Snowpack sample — Loveland Pass, Silver Plume, Colorado, USA (2/11/26, 12:00 PM MST)
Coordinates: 39.663, -105.886
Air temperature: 35 °F
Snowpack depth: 82 cm
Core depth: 30 cm
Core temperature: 23 °F
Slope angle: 13°, slope face: 12°
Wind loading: high
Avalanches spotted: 1
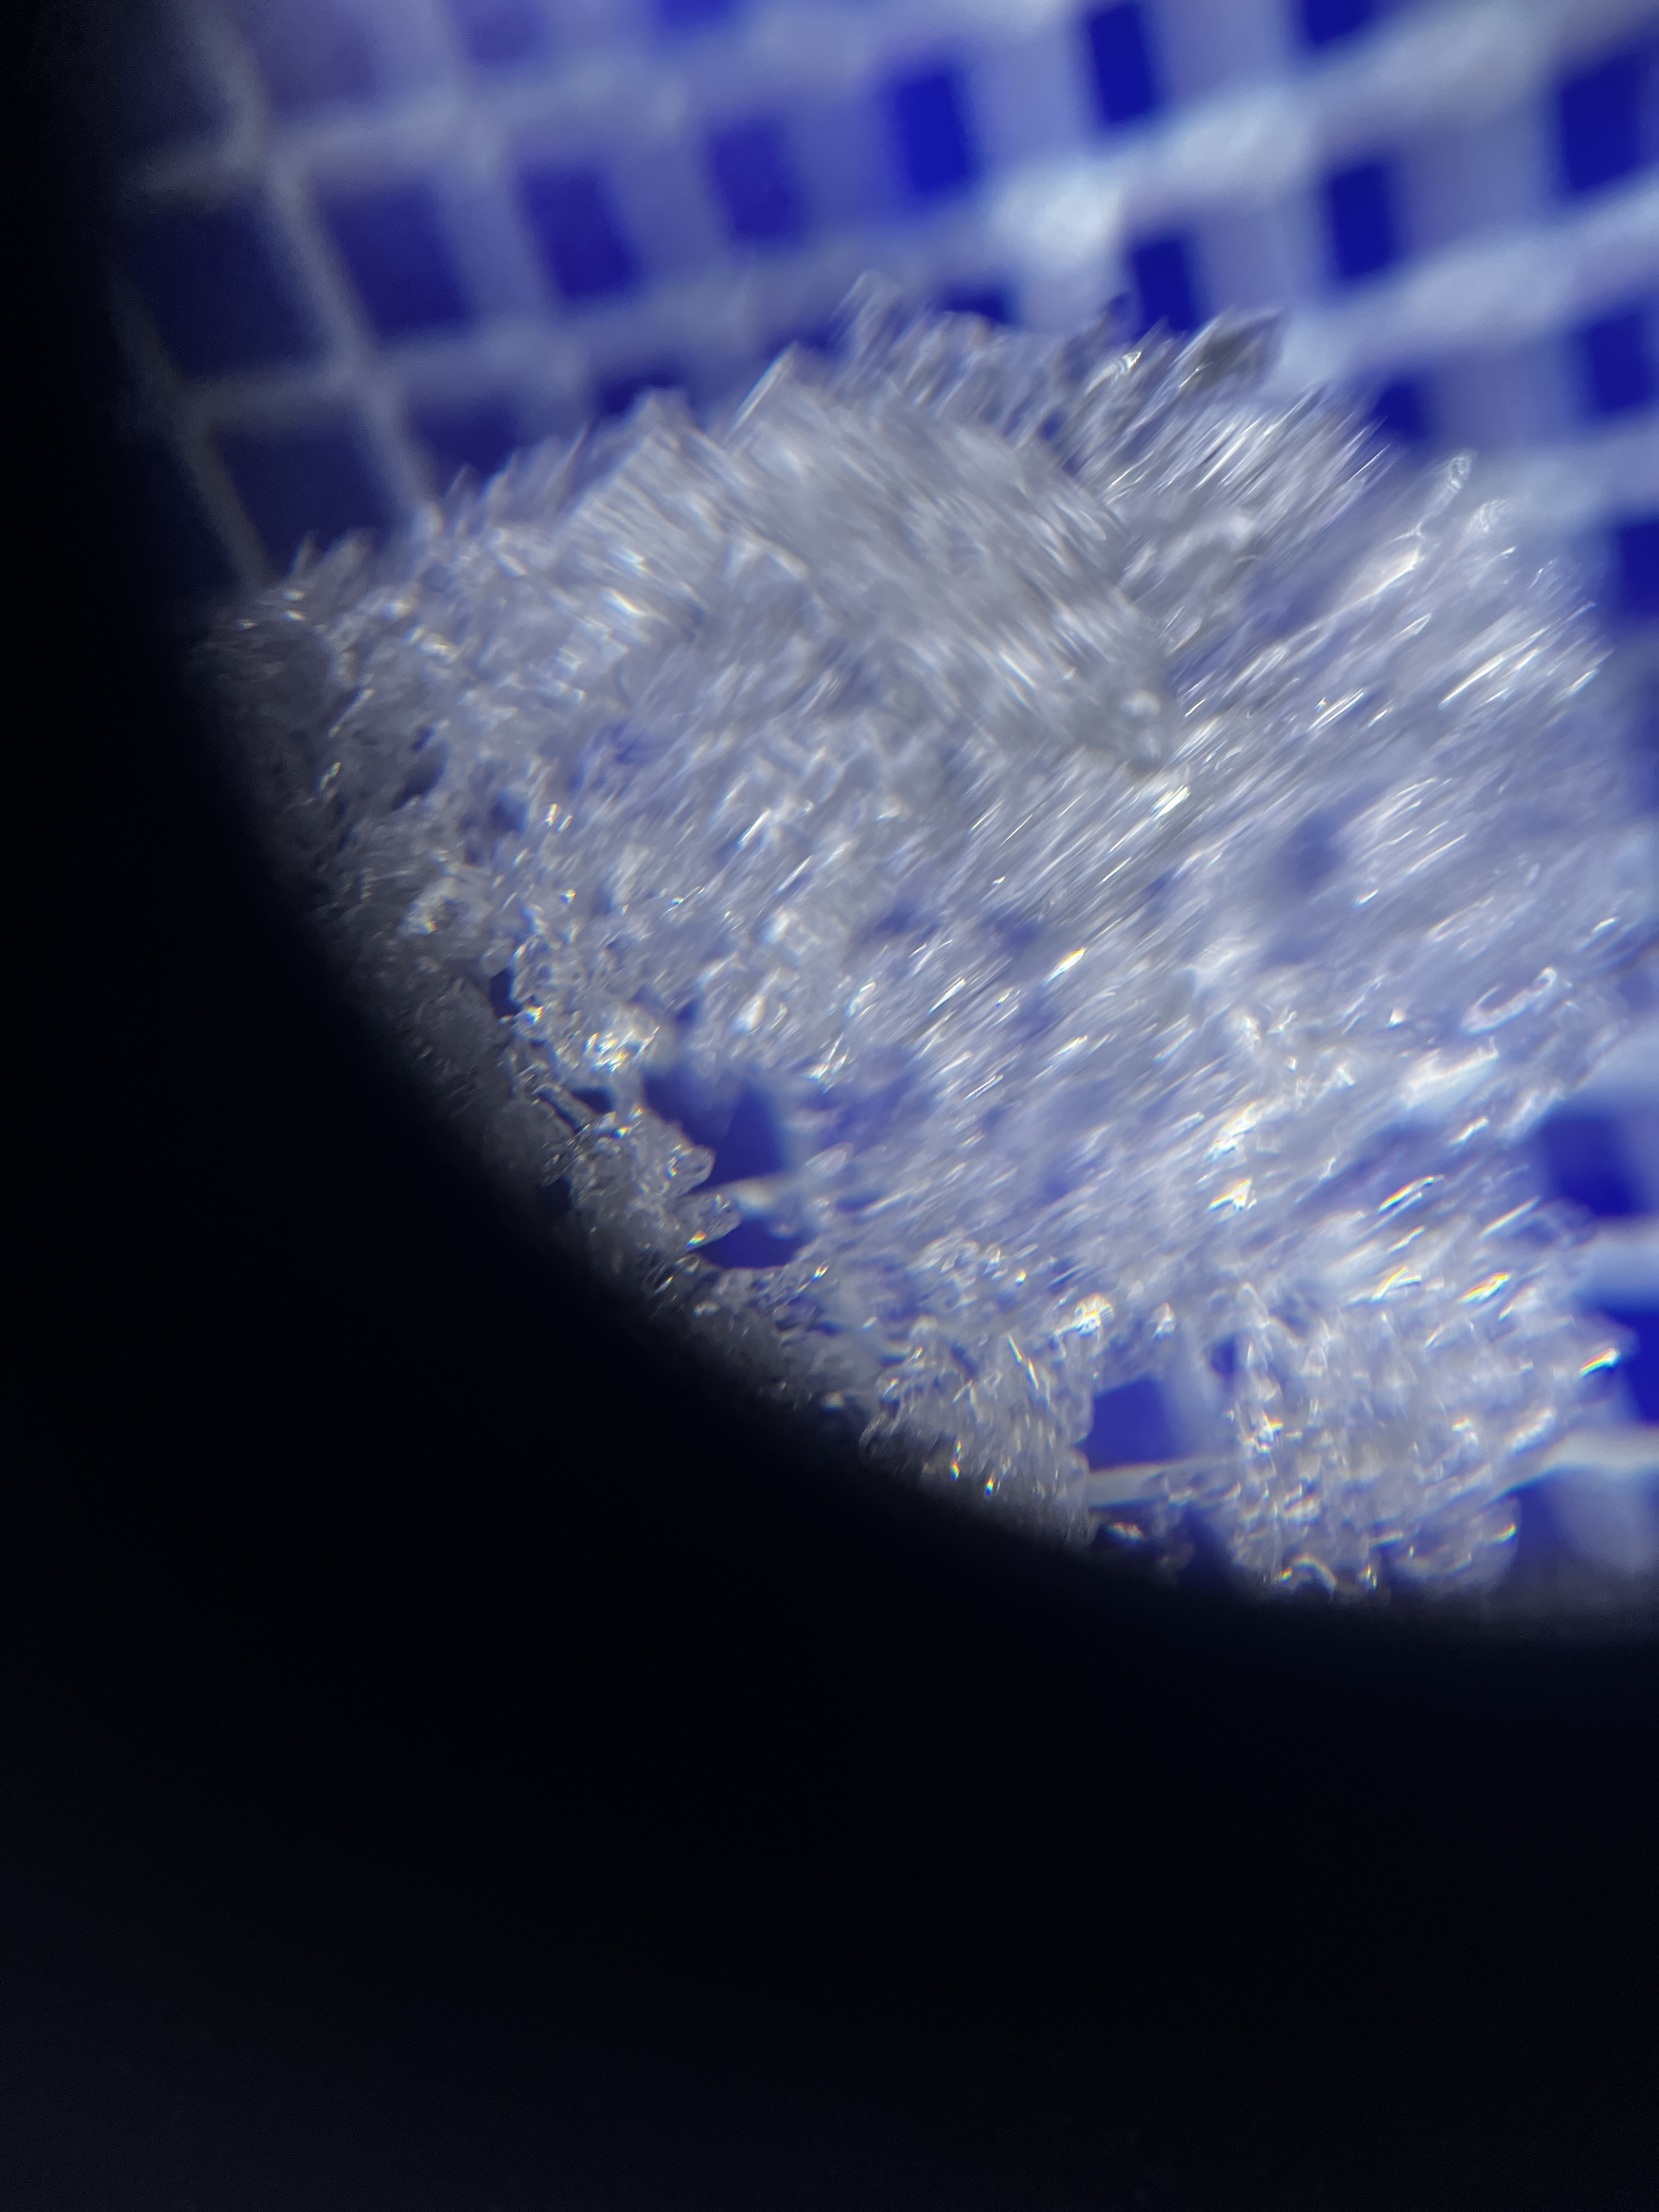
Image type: magnified_profile
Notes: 1 small avalanche spotted on the north side of the bowl, lots of wind loading